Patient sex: M
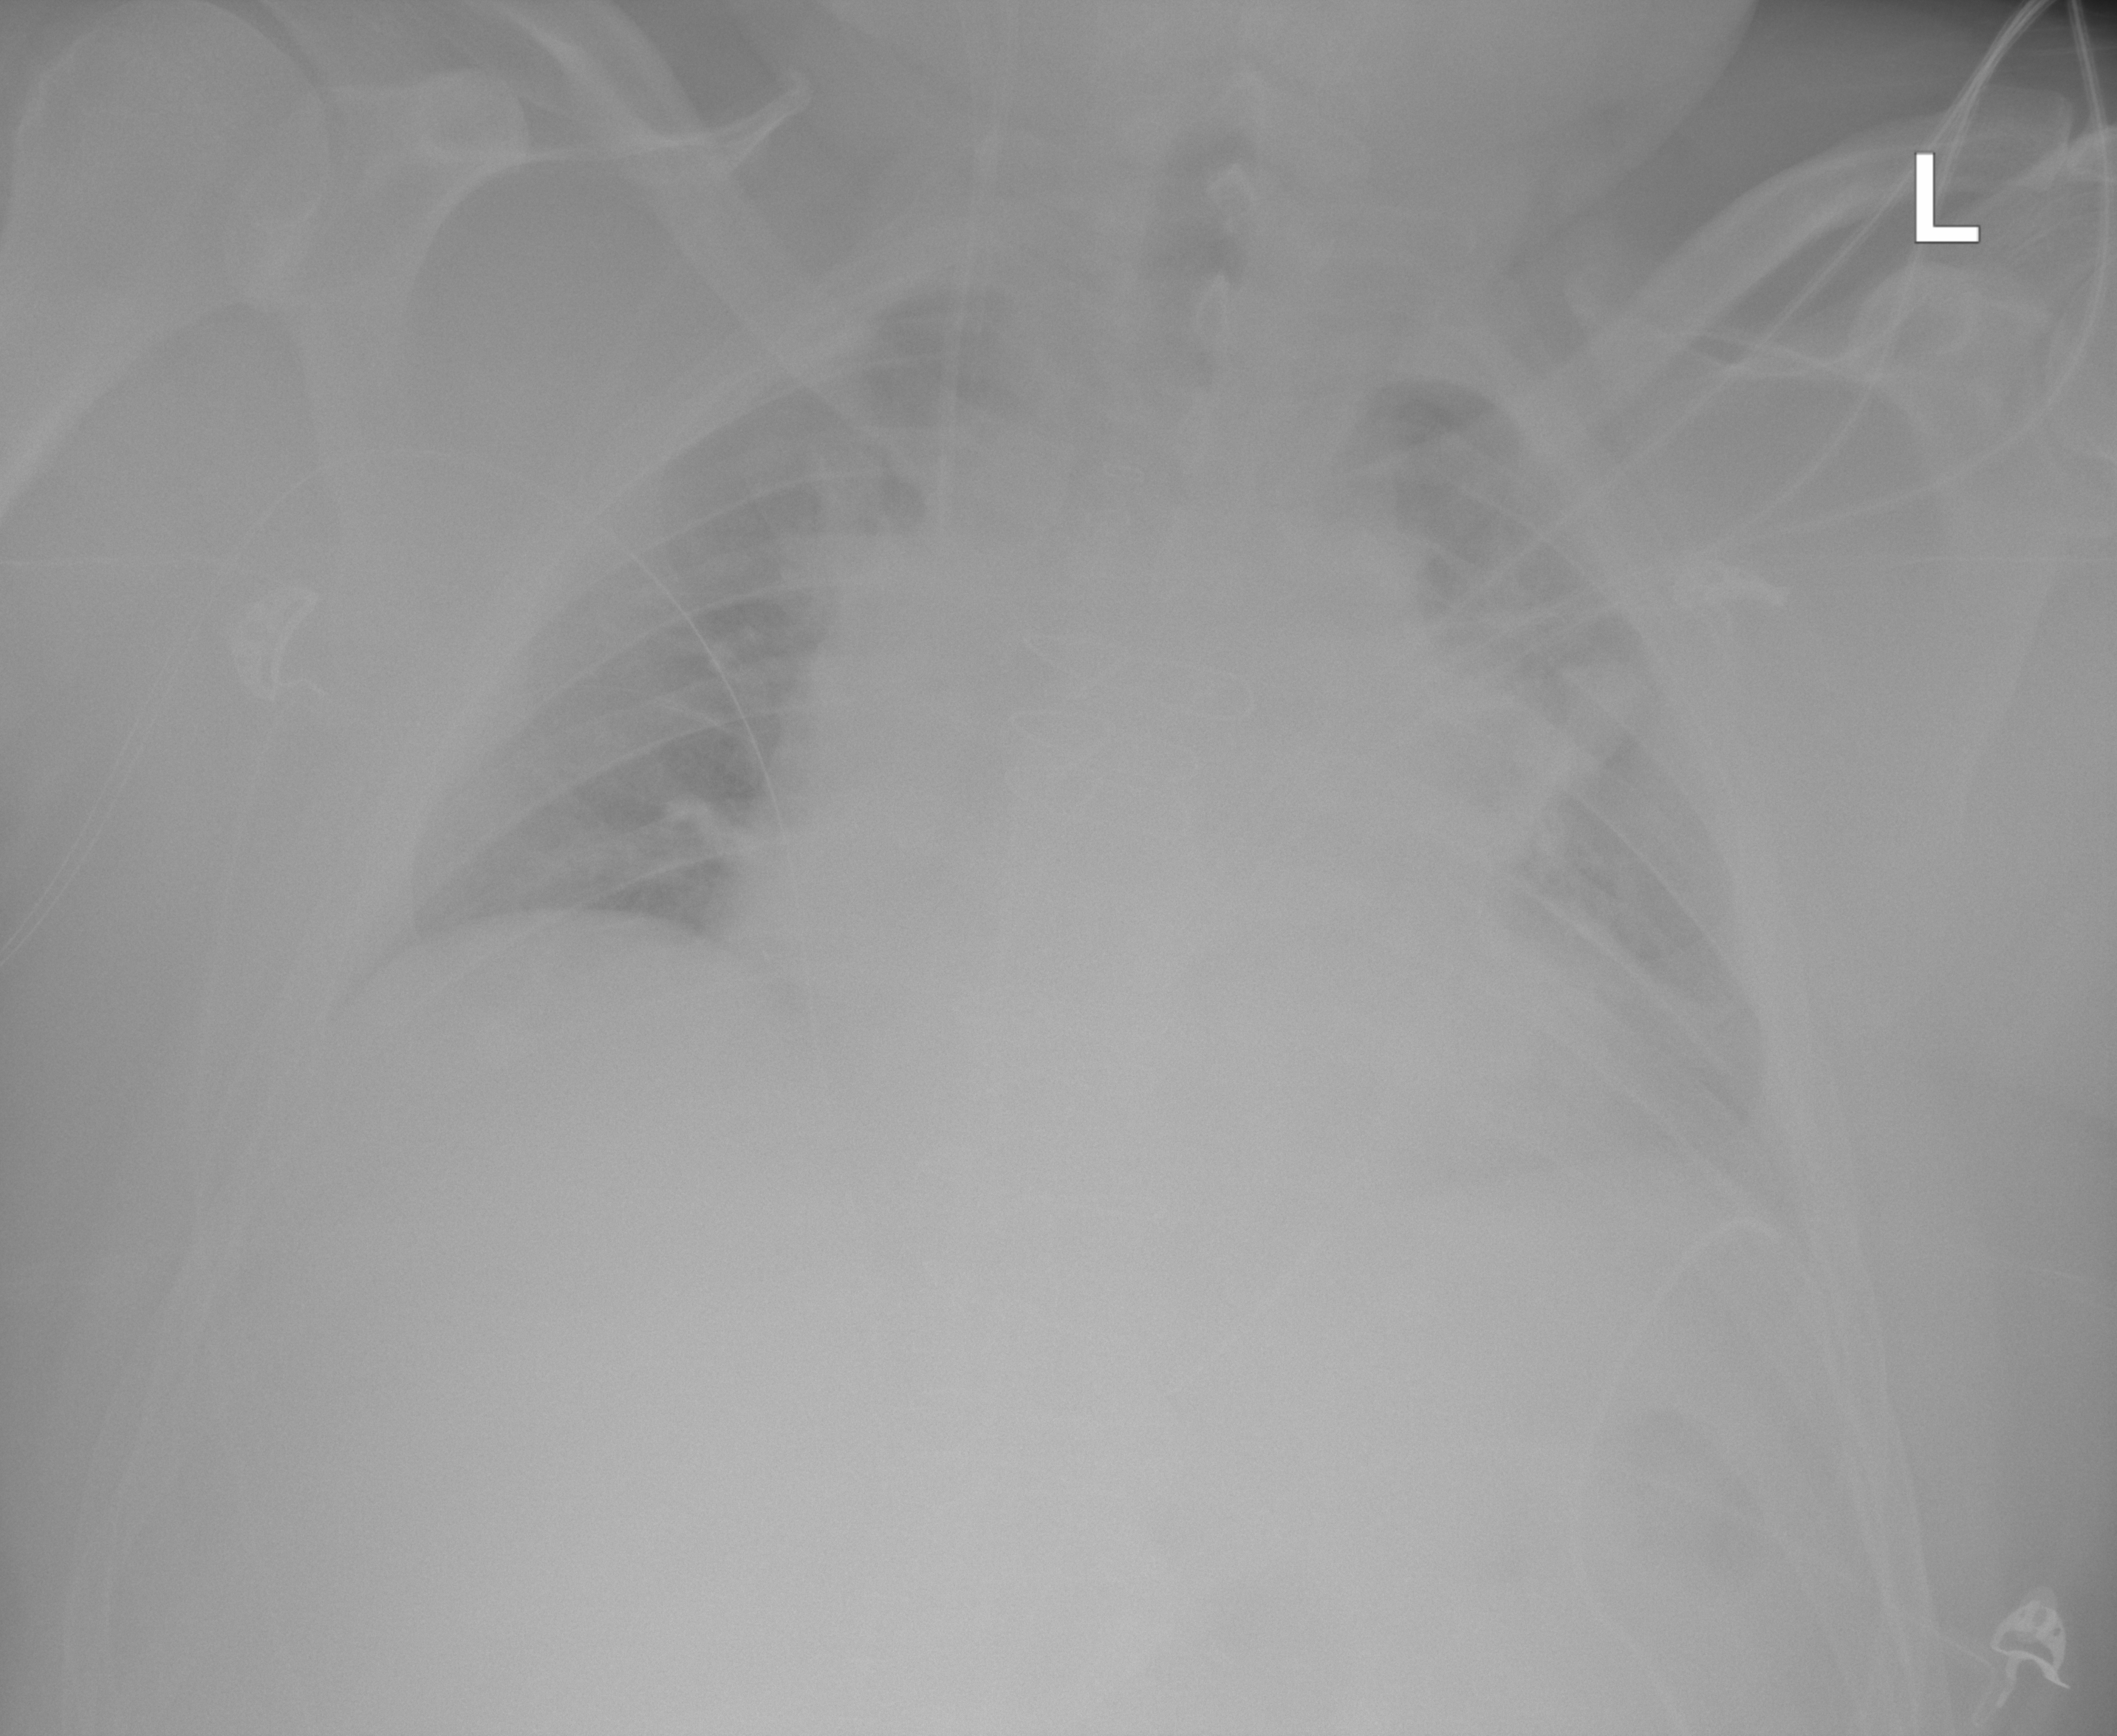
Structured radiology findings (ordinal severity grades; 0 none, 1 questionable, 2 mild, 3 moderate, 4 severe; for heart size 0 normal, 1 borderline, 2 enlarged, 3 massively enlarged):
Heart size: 2
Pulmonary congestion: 0
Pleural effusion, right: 0
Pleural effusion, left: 2
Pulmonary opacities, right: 0
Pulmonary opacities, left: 0
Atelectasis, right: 2
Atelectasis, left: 2